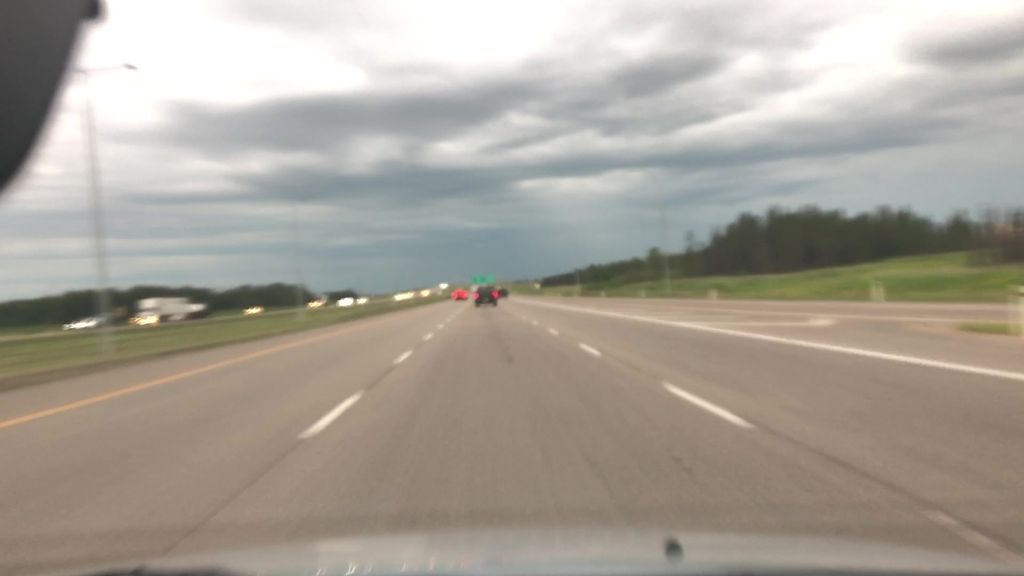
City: edmonton